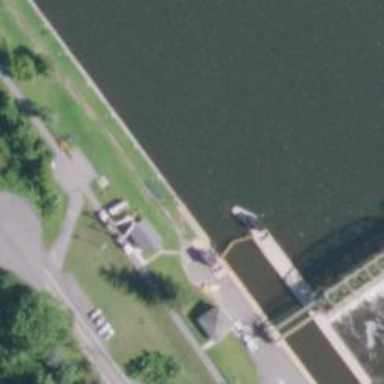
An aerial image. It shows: Lock gate along waterway.